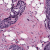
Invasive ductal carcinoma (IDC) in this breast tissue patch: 1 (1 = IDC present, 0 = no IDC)